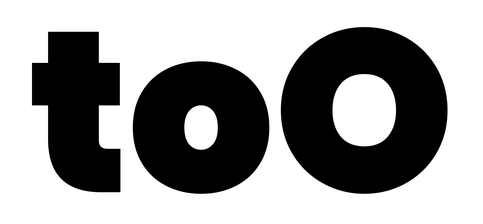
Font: Poppins-Black